The image is an STFT spectrogram (time versus frequency) of a rolling-element bearing's vibration signal. Based on the visible evidence, which condition applies: normal, inner_race, outer_race, ball?
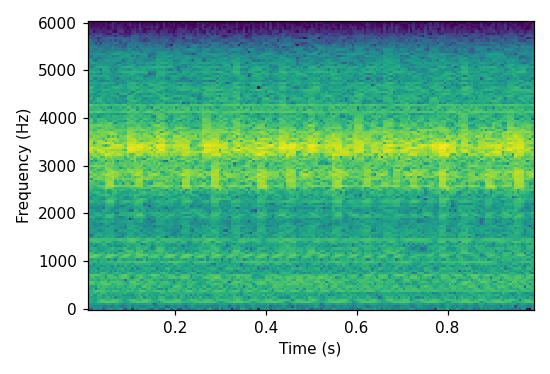
Answer: outer_race